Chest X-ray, AP view. Patient: 10 years old, sex F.
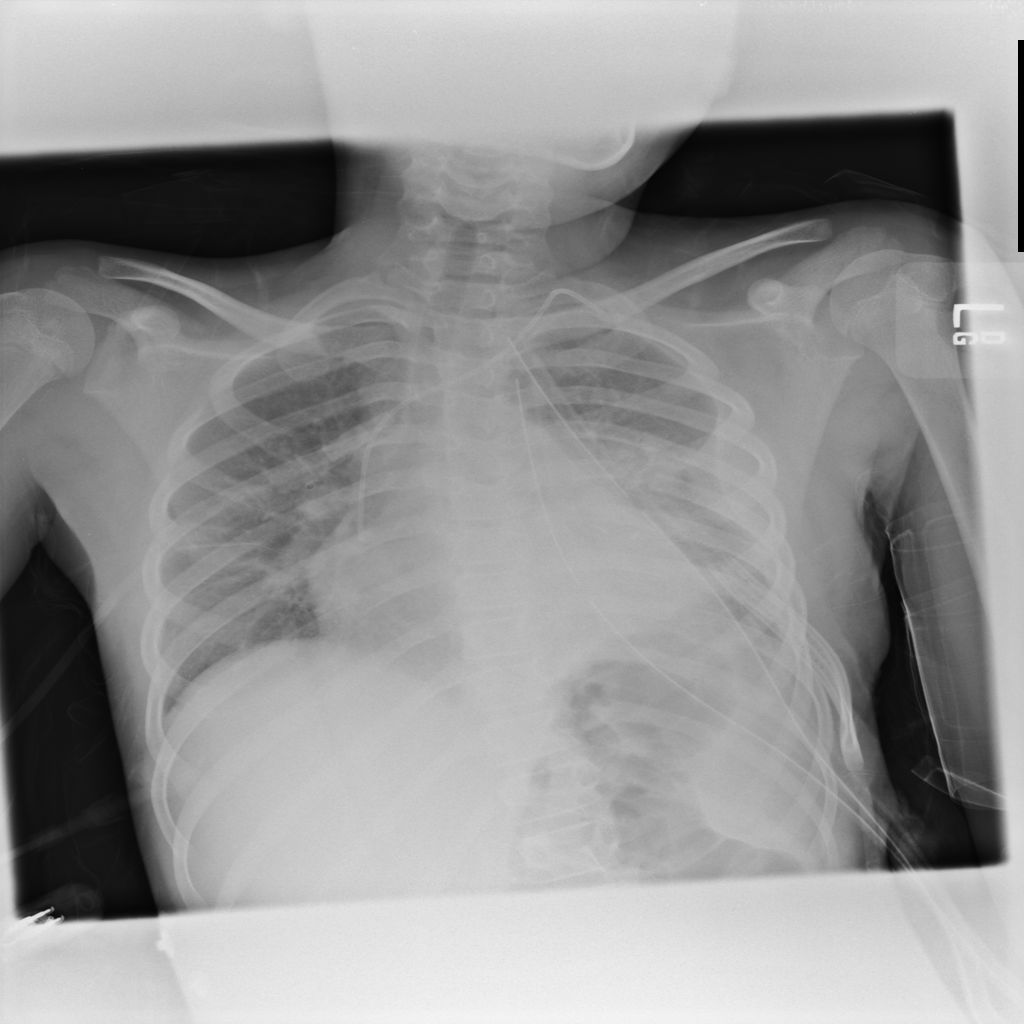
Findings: No Finding